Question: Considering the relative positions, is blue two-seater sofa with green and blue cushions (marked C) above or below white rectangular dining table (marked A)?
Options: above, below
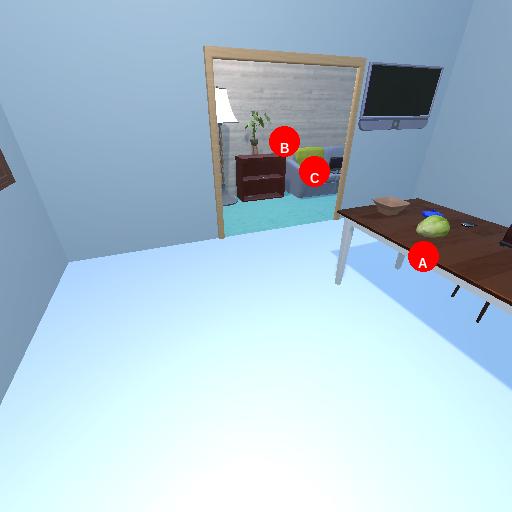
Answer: above